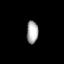
Tissue: lung
Cell type: Epithelial cells
Senescence score: 0.2251
Nuclear area (px): 256
Mean DAPI intensity: 169.605